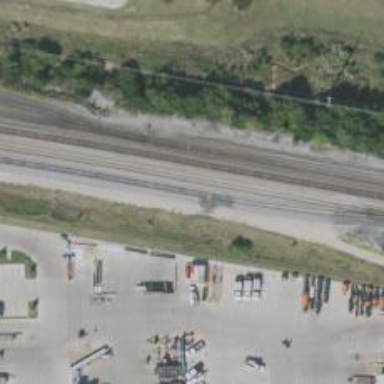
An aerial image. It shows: Railway siding with rails.